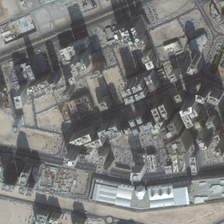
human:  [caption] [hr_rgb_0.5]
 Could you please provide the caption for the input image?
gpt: many buildings are in a commercial area .

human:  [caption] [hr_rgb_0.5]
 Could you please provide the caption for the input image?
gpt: many buildings are in a commercial area .

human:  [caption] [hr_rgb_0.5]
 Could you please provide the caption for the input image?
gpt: many buildings are in a commercial area .

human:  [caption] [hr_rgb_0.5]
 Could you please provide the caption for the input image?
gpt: many buildings are in a commercial area .

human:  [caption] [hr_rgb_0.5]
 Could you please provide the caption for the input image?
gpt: many buildings are in a commercial area .